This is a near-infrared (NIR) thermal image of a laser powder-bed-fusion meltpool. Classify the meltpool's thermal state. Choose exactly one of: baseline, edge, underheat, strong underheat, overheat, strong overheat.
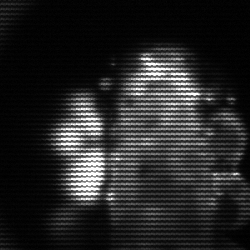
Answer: strong underheat